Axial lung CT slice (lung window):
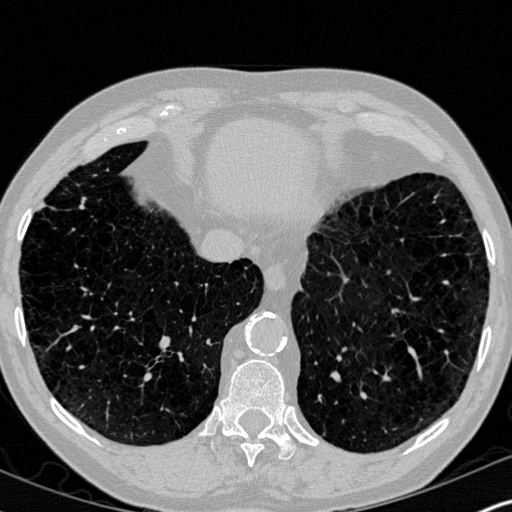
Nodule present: no